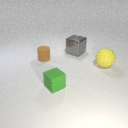
large gray metal cube behind large yellow rubber sphere